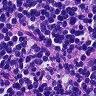
Metastatic tissue present: no